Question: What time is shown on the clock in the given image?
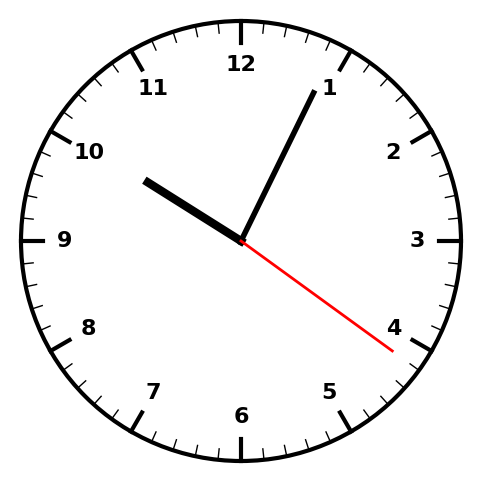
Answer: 10:04:21